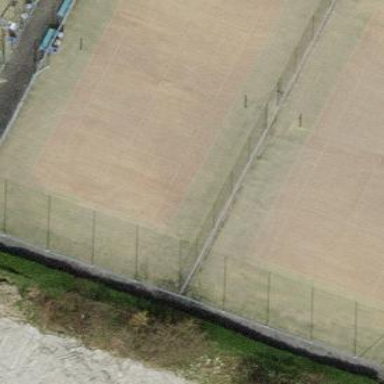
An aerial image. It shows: Tennis court on the leisure land pitch.